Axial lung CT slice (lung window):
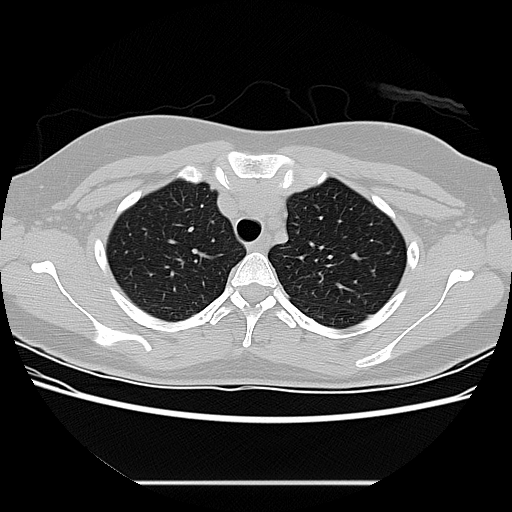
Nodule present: no